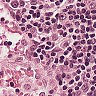
Metastatic tissue present: no